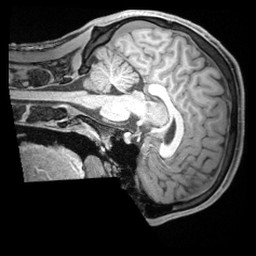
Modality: T1w
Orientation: sagittal
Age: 19
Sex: male
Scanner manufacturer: siemens
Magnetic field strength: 3 T
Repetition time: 1.68 s
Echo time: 0.00188 s